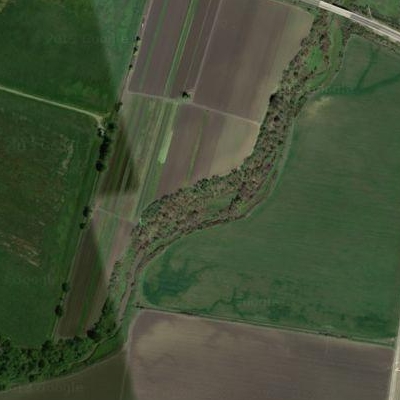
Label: Field